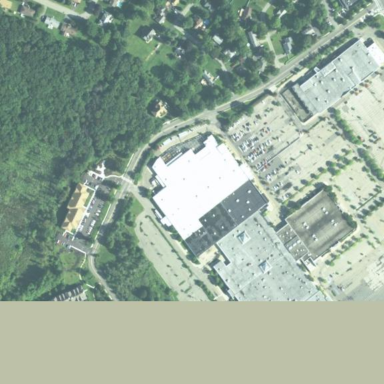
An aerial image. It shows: Retail building in retail area.